Question: I need to have a checkbox dropdown list which is grouped and the group header should also be selectable. If u select the group header all the children under the group should be selected. I tried using the jquery ui dropdownchecklist with grouping but the group header was non selectable for it. Check out the image link below

As u see, 'Timesheet' is non selectable. I need 'Timesheet' and 'Supplementary timesheet' to have a checkbox and if u click on it, all its children must be selected.
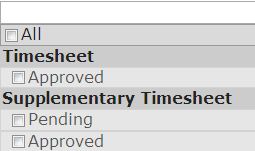
Answer: I see you're using DDCL,
First you need to download an updated from <URL>. It has been patched with an additional Tag.
All you need to do is set the groupItemChecksWholeGroup : true.
See the code below
Code for ManagedBean
'''
public ArrayList<SelectItem> cars;
SelectItemGroup g1=new SelectItemGroup("BMWs");
SelectItemGroup g2=new SelectItemGroup("Audi");
g1.setSelectItems(new SelectItem[]{new SelectItem("320D", "320D"),new SelectItem("520D","520D"),new SelectItem("620D","620D"),new SelectItem("720D","720D")});
g2.setSelectItems(new SelectItem[]{new SelectItem("A3","A3"),new SelectItem("A6","A6"),new SelectItem("Q3","Q3"),new SelectItem("Q5","Q5"),new SelectItem("Q7","Q7")});
cars = new ArrayList<SelectItem>();
cars.add(g1);
cars.add(g2);
'''
Below is the code for the Html file
'''
<h:selectManyListbox id="s1" value="">
<f:selectItem id="item1" itemLabel="All" itemValue="1" />
<f:selectItems value="#{myBean.cars}" />
'''
Then add this jQuery script in your Html head
'''
<script type="text/javascript">
$(document).ready(function() {
$("#s1").dropdownchecklist({
firstItemChecksAll : true,
groupItemChecksWholeGroup : true,
width : 250
});
});
'''
The result will be